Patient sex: M
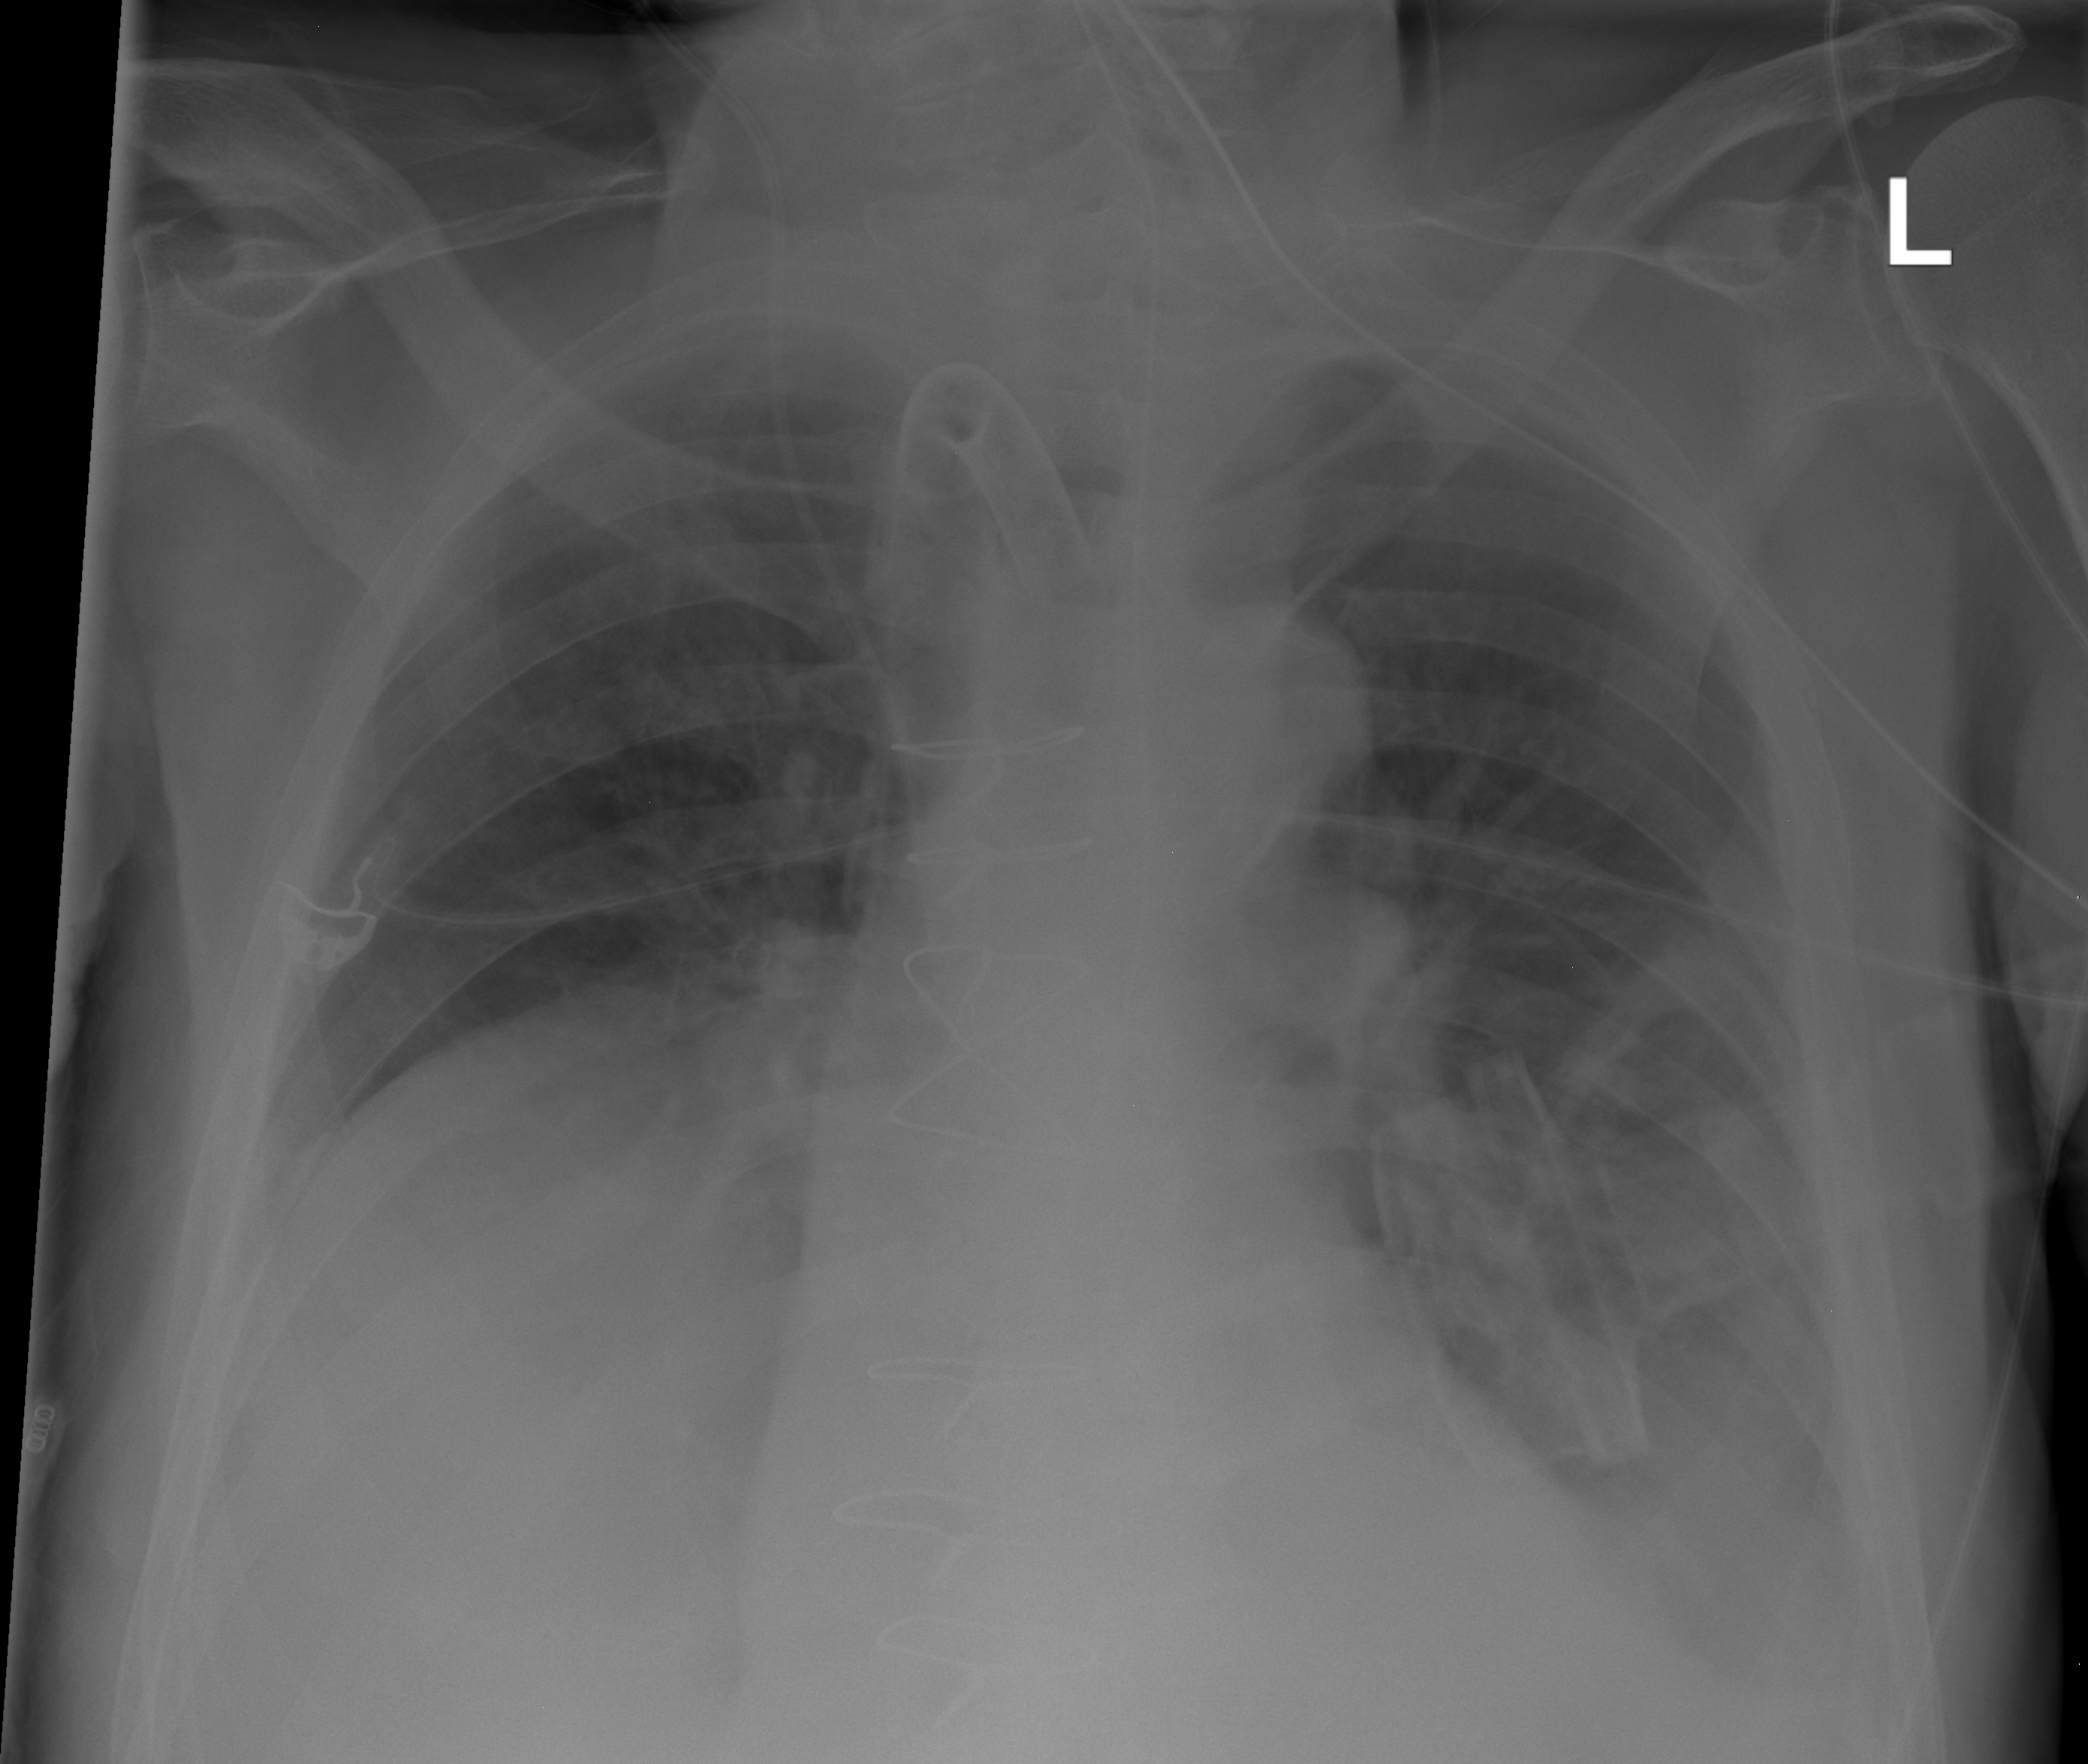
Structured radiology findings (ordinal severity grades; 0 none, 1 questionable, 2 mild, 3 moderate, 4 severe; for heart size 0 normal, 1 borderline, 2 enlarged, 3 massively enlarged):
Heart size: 2
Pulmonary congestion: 2
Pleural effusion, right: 0
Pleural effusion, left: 2
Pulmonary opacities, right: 0
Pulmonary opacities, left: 2
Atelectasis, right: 1
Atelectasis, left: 2